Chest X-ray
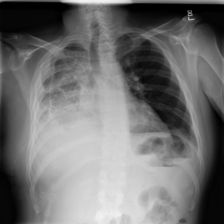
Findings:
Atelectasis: negative
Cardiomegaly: negative
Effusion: negative
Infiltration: negative
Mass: negative
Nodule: negative
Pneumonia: negative
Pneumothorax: negative
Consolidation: negative
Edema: negative
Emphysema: negative
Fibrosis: negative
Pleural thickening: negative
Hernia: negative